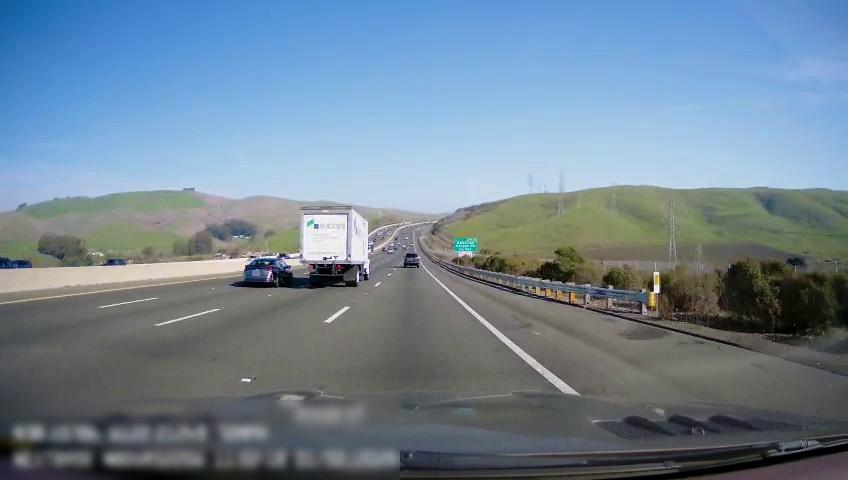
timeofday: Day
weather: Sunny
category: Drivable Space
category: Drivable Space
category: Vehicles | SUV
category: Vehicles | Car
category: Vehicles | Truck
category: Vehicles | SUV
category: Vehicles | Car
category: Vehicles | Car
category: Vehicles | Car
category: Lanes | Alternate Lane
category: Lanes | Alternate Lane
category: Lanes | Alternate Lane
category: Lanes | Current Lane
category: Lanes | Alternate Lane
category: Traffic | Signs
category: Traffic | Signs